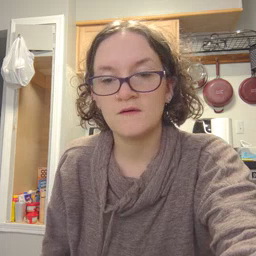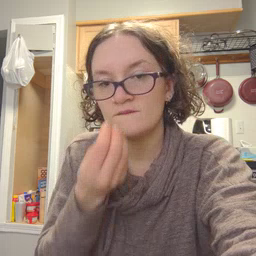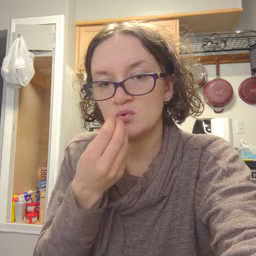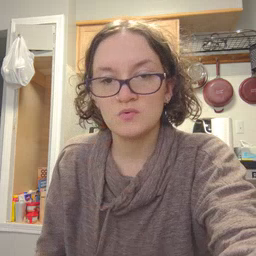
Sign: food